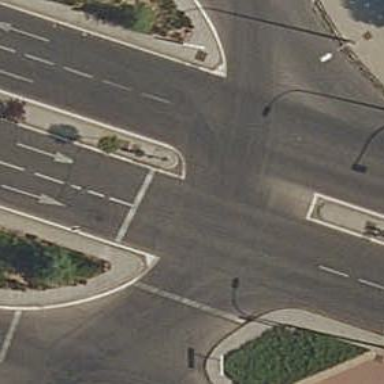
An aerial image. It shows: Road with traffic signals.